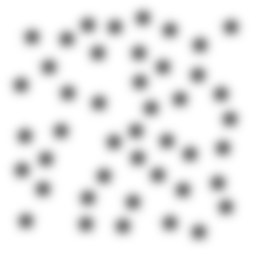
Squares: 0
Triangles: 0
Stars: 44
Total shapes: 44